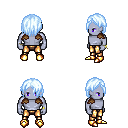
a pixel art fantasy rpg character, male body template, dark elf, purple skin, leather shoulder armor, gold greaves, white cyan bangs hairstyle, bracelets, gold boots, four views (front, back, left, right), 2x2 character sprite sheet, small pixel art, hard edges, no anti-aliasing